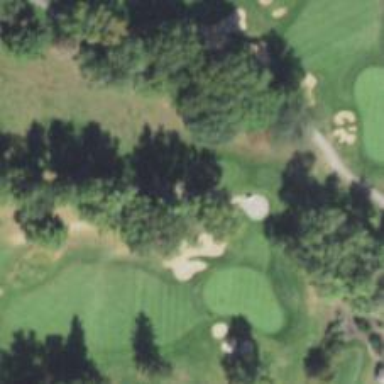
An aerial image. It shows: Path for both road and golf.